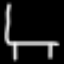
Label: chair